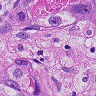
Metastatic tissue present: yes